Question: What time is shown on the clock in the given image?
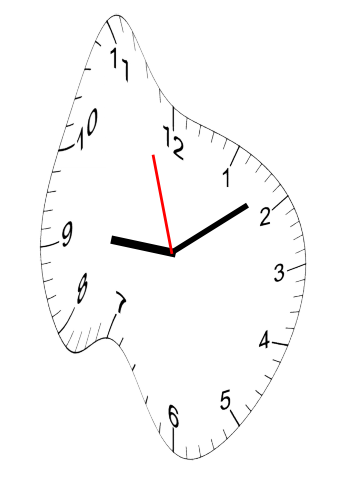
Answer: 09:08:57